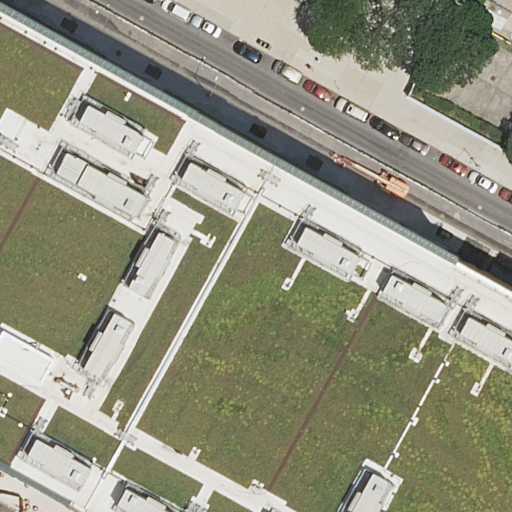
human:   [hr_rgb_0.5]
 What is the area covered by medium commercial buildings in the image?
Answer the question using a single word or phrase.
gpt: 0m2

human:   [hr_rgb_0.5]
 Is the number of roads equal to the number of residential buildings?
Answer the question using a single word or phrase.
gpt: yes

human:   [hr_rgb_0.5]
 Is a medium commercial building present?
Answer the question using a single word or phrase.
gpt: no

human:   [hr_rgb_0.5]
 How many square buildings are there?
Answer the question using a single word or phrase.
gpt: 0

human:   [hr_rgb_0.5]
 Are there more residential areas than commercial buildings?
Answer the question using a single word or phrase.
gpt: yes

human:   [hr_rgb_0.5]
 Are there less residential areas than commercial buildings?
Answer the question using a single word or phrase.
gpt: no

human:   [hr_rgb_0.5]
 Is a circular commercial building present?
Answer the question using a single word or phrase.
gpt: no

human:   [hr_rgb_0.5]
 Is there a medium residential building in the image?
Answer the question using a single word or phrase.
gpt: no

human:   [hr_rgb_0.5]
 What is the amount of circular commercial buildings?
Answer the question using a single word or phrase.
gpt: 0

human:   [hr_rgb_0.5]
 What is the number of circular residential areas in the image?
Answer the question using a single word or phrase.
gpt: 0

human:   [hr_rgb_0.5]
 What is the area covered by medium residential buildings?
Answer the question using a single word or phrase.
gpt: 0m2

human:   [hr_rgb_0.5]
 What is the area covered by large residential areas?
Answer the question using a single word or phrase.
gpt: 10264m2

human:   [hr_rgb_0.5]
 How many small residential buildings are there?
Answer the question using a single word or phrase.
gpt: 0

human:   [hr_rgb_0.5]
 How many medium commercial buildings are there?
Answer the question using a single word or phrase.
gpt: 0

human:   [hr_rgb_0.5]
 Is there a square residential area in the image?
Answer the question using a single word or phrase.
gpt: no

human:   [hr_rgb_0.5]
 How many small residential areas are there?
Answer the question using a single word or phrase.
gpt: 0

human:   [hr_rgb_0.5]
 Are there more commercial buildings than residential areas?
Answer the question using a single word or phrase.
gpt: no

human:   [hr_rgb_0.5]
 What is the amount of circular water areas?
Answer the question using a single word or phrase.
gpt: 0

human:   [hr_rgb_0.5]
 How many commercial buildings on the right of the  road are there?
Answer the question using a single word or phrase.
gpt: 0

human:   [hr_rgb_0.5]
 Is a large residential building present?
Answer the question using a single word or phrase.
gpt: yes

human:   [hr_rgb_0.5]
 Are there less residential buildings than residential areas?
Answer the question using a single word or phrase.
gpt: no

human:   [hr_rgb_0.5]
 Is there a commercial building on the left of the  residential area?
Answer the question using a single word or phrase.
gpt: no

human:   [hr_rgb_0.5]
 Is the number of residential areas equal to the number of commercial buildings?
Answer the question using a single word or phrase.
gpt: no

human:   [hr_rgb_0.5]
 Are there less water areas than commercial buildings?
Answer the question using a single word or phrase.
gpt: no

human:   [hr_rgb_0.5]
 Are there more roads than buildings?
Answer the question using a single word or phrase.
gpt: no

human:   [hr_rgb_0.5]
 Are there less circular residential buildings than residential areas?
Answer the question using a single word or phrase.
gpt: yes

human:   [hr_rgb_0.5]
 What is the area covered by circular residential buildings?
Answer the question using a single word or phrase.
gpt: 0m2

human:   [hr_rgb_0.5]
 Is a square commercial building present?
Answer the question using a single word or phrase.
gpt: no

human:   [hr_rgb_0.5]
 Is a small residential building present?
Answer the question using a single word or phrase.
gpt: no

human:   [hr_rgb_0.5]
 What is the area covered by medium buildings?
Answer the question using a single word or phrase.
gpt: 0m2

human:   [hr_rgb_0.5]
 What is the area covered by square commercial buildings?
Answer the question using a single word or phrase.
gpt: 0m2

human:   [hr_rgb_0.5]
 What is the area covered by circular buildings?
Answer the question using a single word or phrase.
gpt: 0m2

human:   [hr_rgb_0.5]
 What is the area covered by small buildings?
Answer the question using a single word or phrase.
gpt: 0m2

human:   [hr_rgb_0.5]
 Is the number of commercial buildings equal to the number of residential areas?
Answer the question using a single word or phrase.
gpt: no

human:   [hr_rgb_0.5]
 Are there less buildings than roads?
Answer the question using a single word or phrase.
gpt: no

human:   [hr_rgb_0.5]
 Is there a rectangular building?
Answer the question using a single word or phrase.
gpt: yes